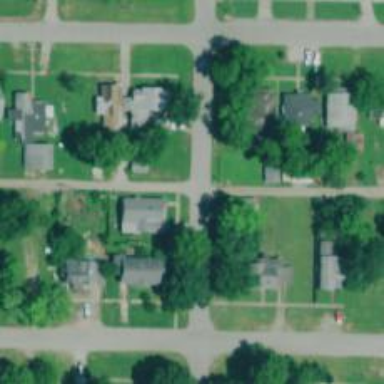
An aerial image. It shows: Alley classified as service road.